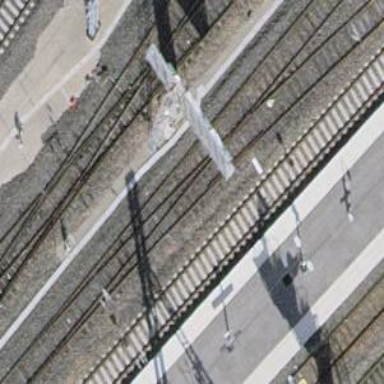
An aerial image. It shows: Railway signal.